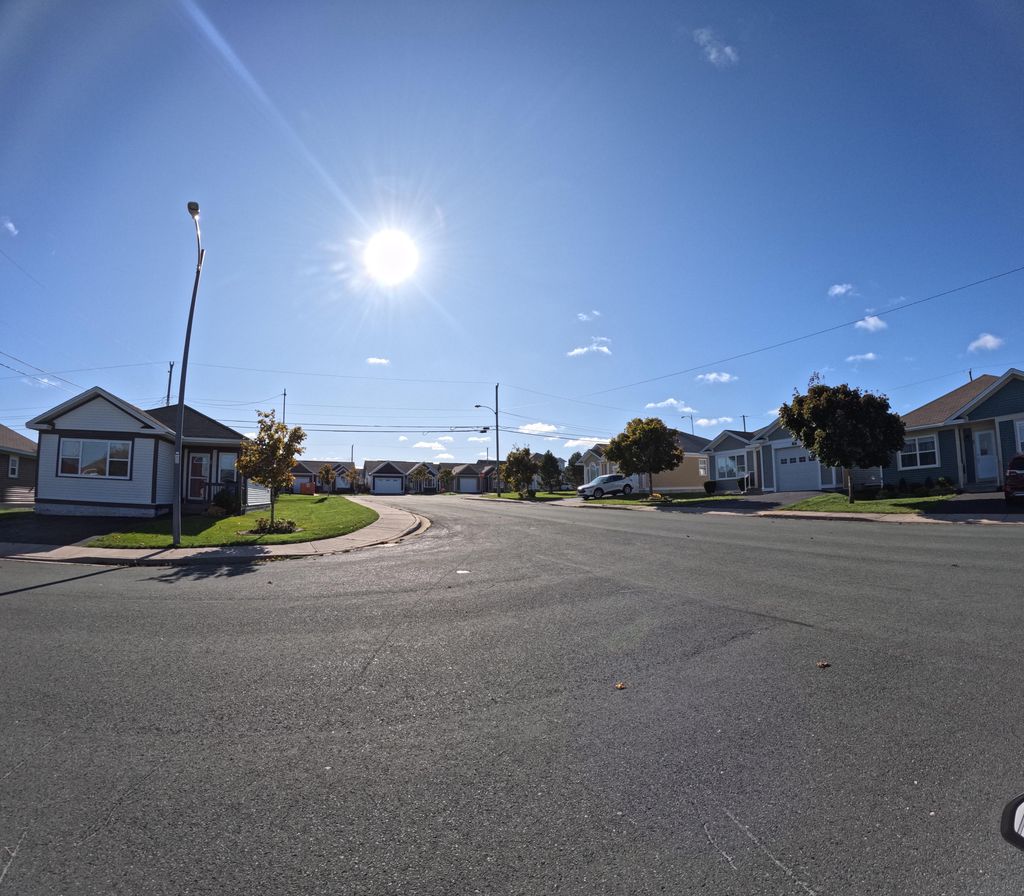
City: st_johns